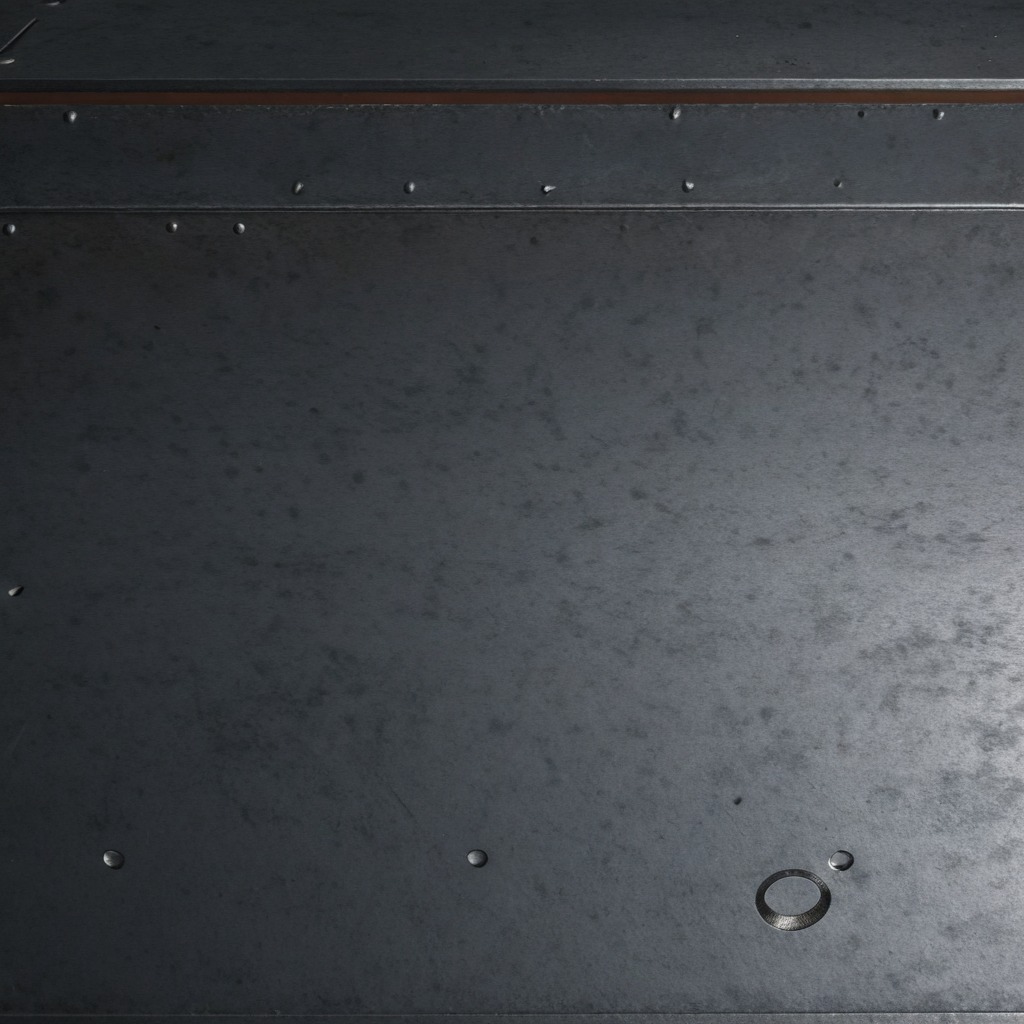
A flat metal washer is lying on a cold steel table in a mining workshop.